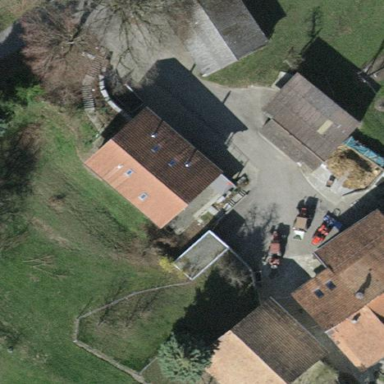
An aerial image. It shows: Farm with farmyard.